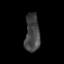
Tissue: prostate
Cell type: Myeloid cells
Senescence score: 0.2396
Nuclear area (px): 544
Mean DAPI intensity: 67.004